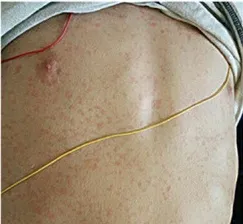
Visual examination performed at the time of admission to our hospital. Skin rash.
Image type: medical_photograph (skin_photograph)